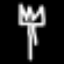
Label: fork